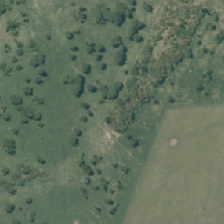
Land cover: broadleaved_indigenous_hardwood